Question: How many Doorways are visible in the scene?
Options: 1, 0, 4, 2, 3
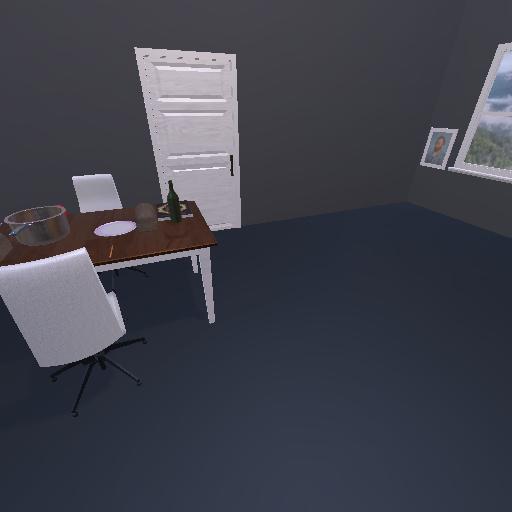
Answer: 1